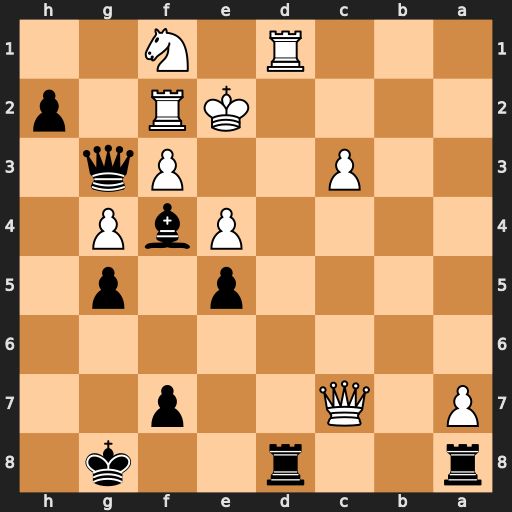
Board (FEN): r2r2k1/P1Q2p2/8/4p1p1/4PbP1/2P2Pq1/4KR1p/3R1N2
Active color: b
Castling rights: -
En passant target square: -
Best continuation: Qxf2+ Kxf2 Rxd1 Nxh2 Bxh2